Field crop: maize
Growth stage: 2
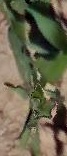
Species: maize